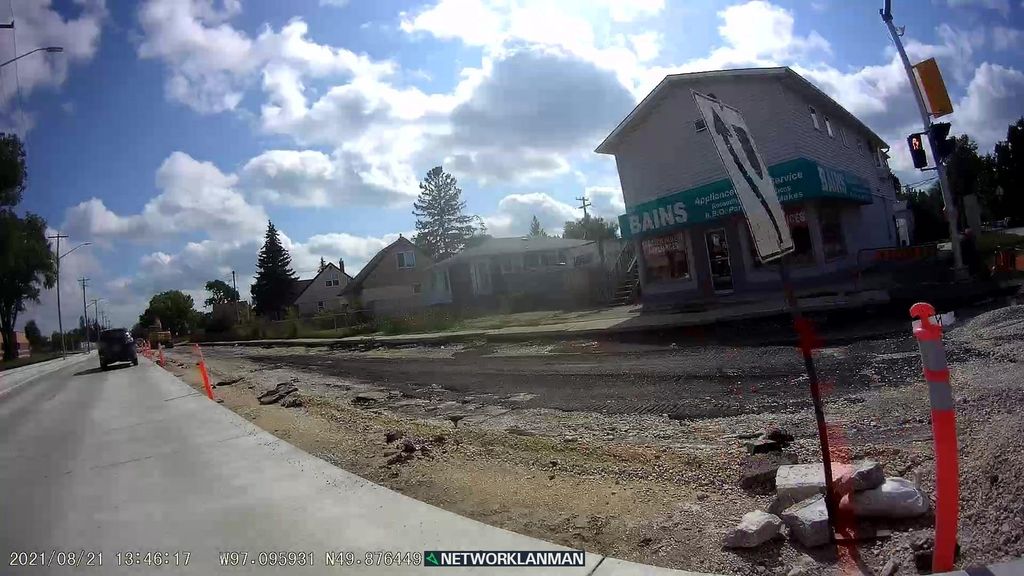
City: winnipeg